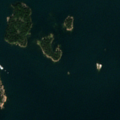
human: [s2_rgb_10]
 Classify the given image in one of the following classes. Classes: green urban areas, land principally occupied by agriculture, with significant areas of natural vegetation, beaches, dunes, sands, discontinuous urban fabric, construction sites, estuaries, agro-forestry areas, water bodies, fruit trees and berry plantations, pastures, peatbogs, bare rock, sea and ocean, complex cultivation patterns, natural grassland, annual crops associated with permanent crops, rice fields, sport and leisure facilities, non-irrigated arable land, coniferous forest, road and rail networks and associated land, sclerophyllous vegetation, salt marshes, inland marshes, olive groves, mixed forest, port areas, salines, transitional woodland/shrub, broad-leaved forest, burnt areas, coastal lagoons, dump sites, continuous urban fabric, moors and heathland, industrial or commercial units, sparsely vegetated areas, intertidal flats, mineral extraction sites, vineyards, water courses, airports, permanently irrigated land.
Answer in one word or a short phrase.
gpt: port areas, sea and ocean